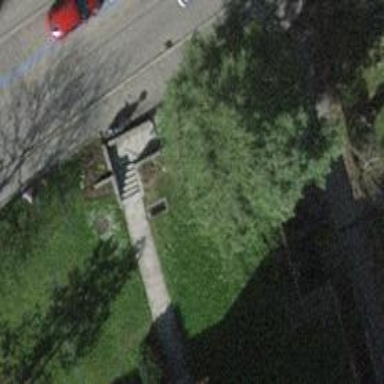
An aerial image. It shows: Road with steps.